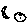
Label: moon